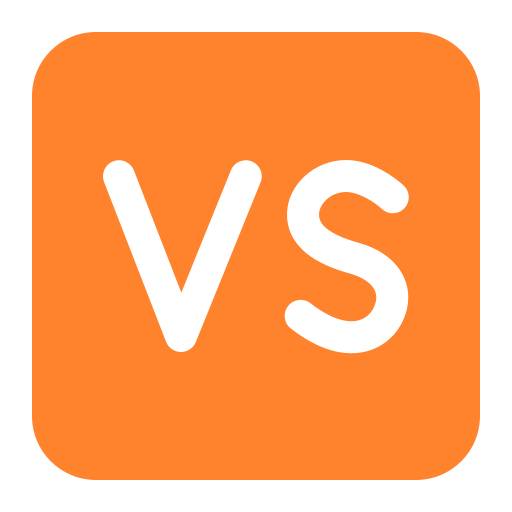
vs button flat